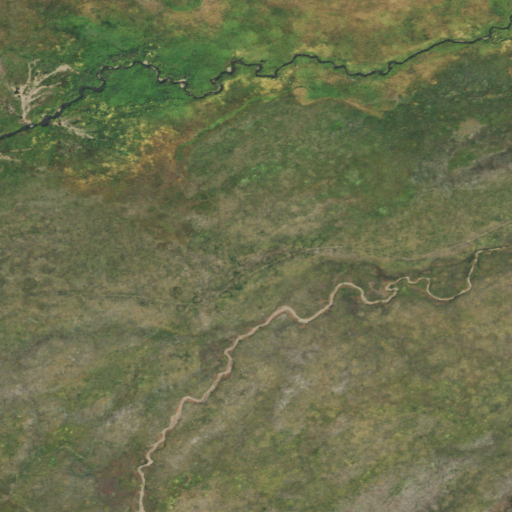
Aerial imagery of valley in Colorado named Ingalls Gulch containing only herbaceous wetlands